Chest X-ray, PA view. Patient: 35 years old, sex M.
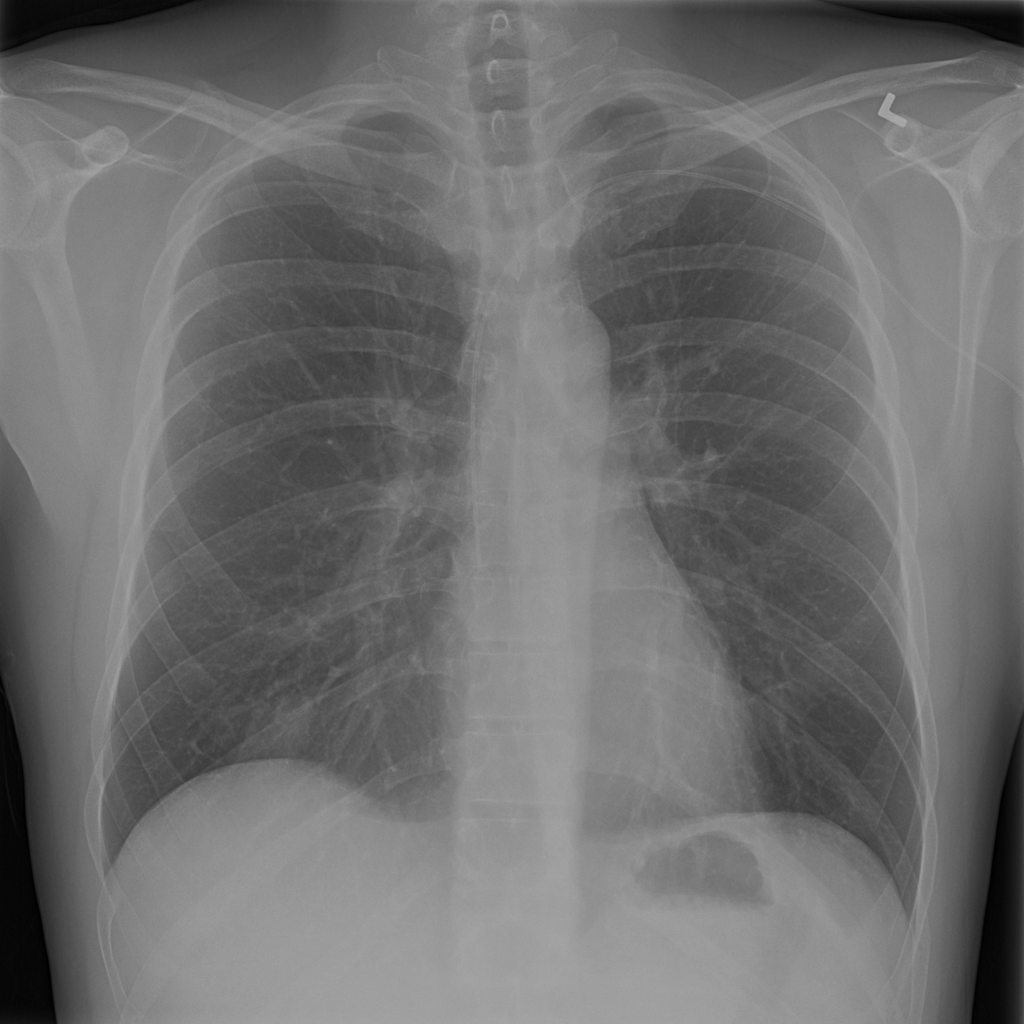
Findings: No Finding